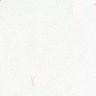
Metastatic tissue present: no